Field crop: maize
Growth stage: 2
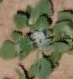
Species: chenopodium